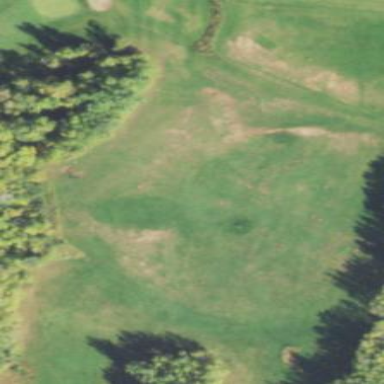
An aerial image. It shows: Grassy area designated as golf fairway.